Question: I have 'UISearchBar' in 'UITableView' as a table header. When I push the 'UISearchBar' for start searching, this method is being triggered
'''
- (BOOL)searchBarShouldBeginEditing:(UISearchBar *)searchBar
'''
for 'UISearchDisplayController'.
But result is like that;

As you can see, there is no cursor, I can start typing and search, everything works fine. Also it's invisible only in iOS 7. However, with iOS 6.1 and iOS 7.1 Beta 3 I could see the cursor. So how can I make UISearchBar cursor visible or how can I add cursor in my UISearchBar?
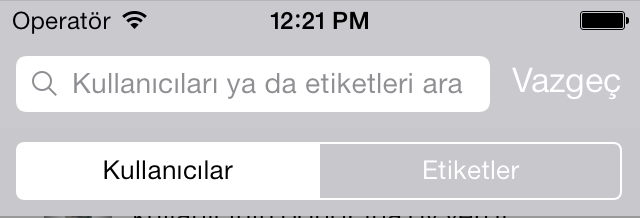
Answer: Cursor in the search bar takes color from Search Bar -> View -> Tint Color property.
In your case, it is set to White color, so it becomes invisible.